Interaction volume radius: 5 \u00c5
Interaction volume height: 35 \u00c5
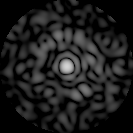
Disorder parameter: 0.8293